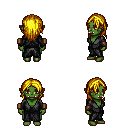
a pixel art fantasy rpg character, female body template, orc, green skin, gray robe, teal pants, blonde long hairstyle, leather bracers, four views (front, back, left, right), 2x2 character sprite sheet, small pixel art, hard edges, no anti-aliasing